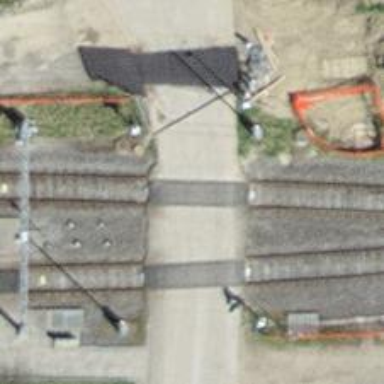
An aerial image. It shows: Level crossing with traffic signals.